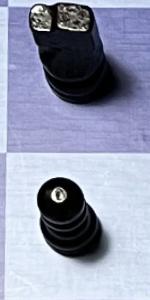
Label: Pawn_Black